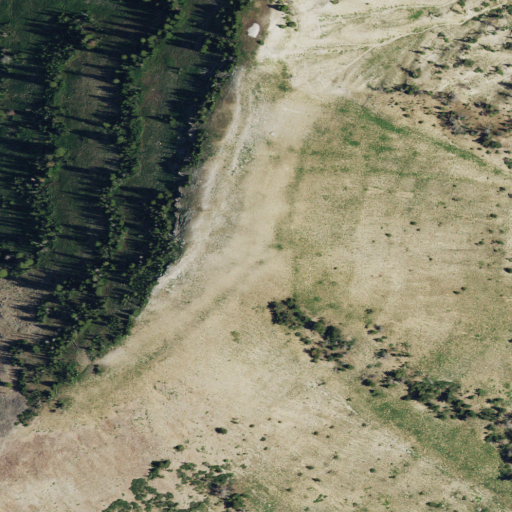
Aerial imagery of mountains in Idaho named Snake River Range containing shrub, grassland, and evergreen forest